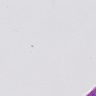
Metastatic tissue present: yes